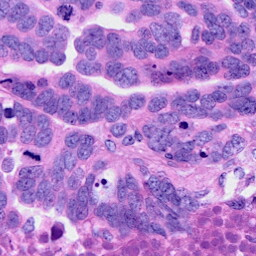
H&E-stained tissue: Ovarian